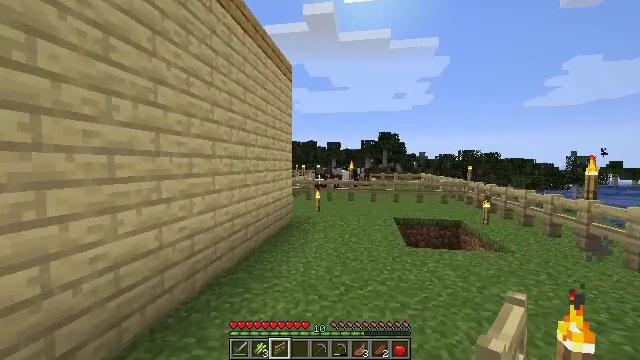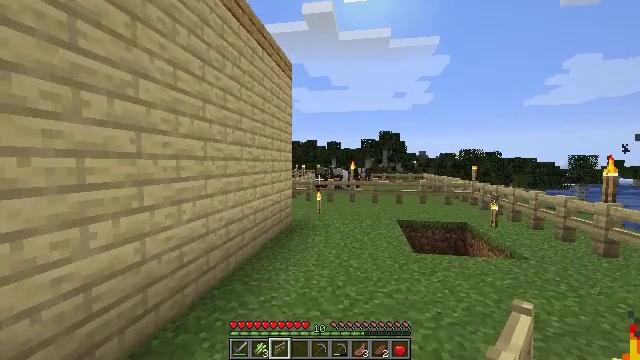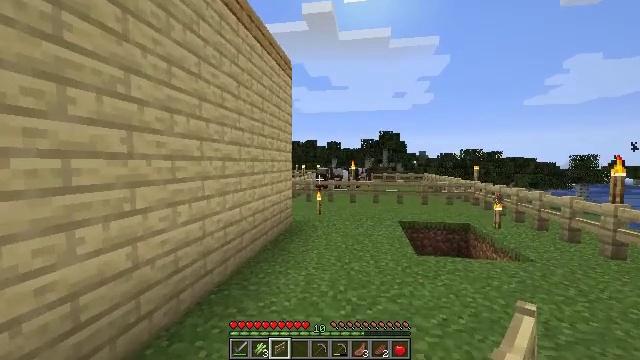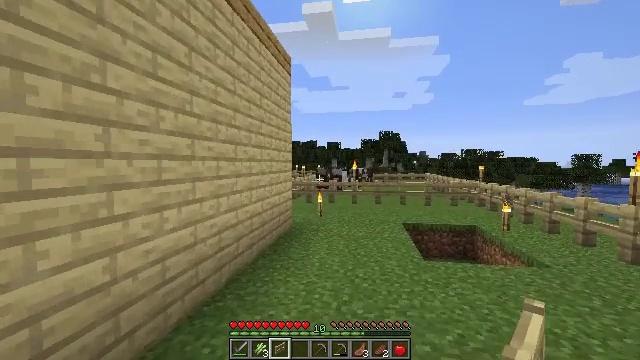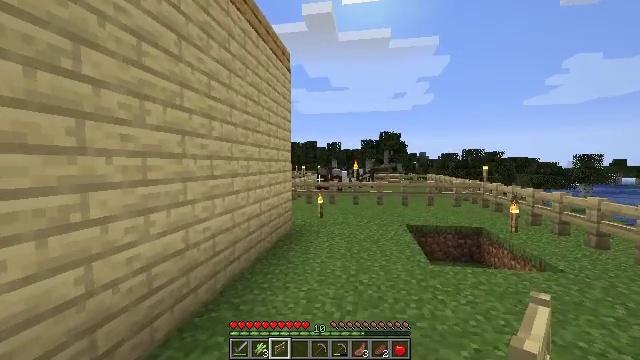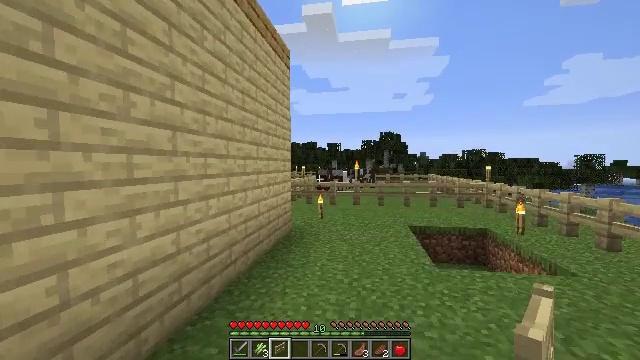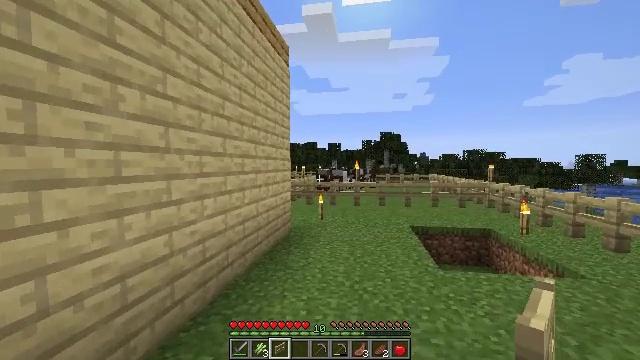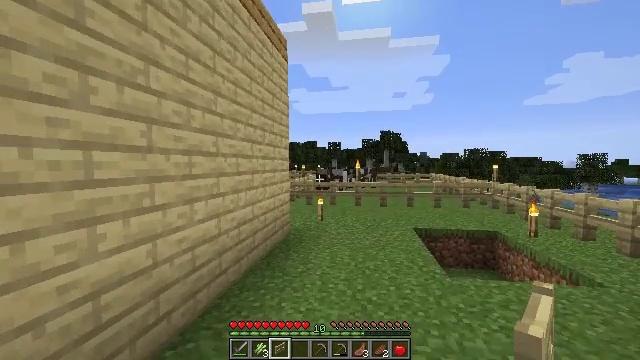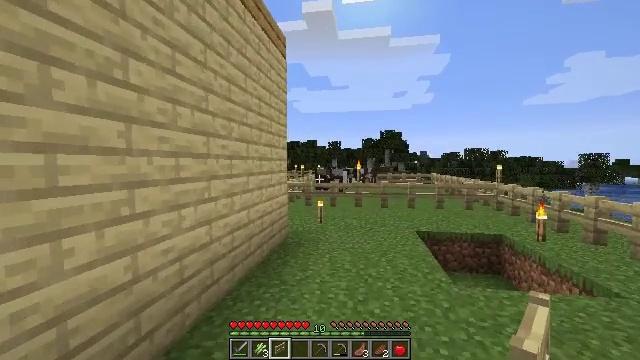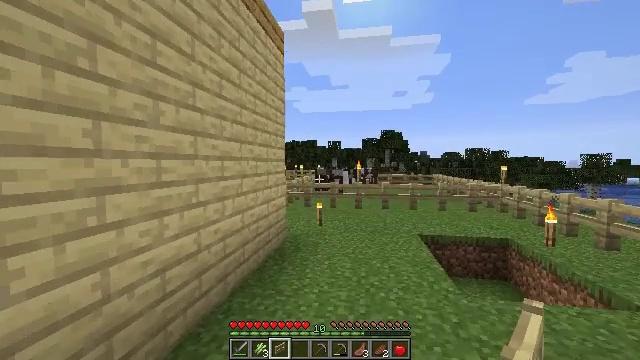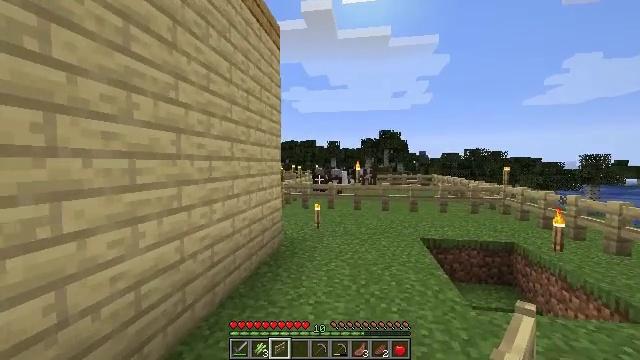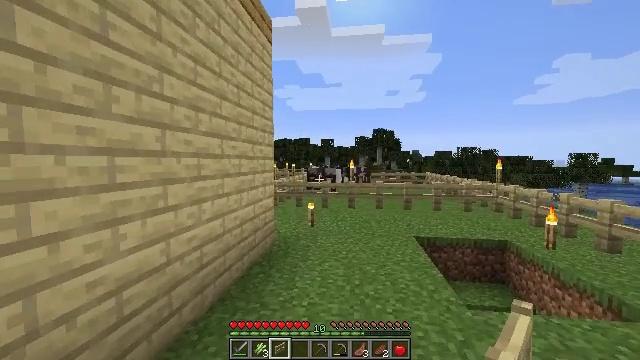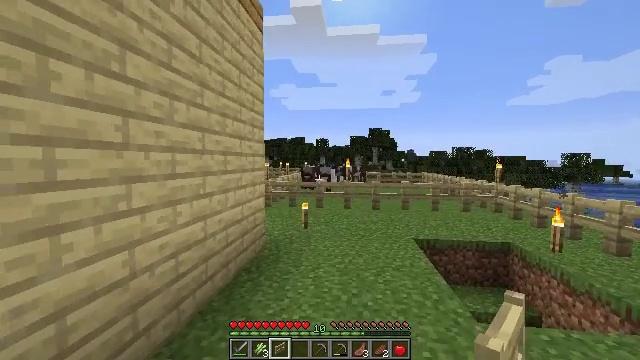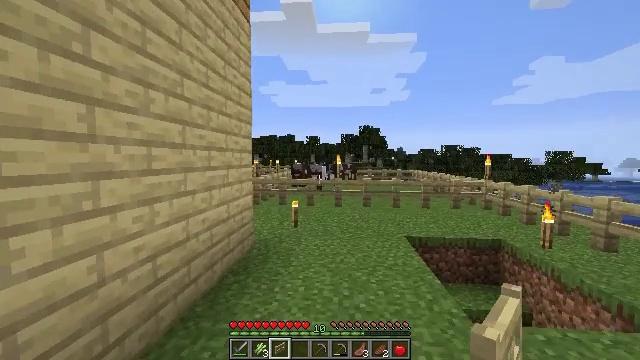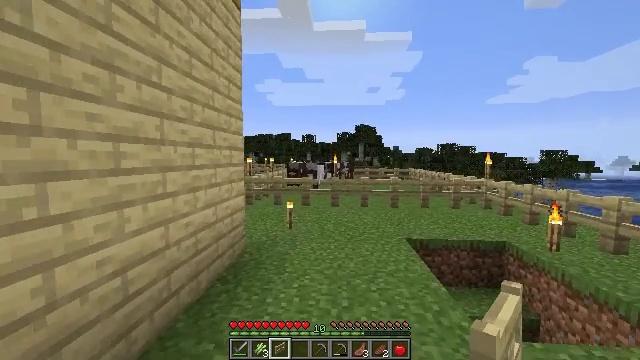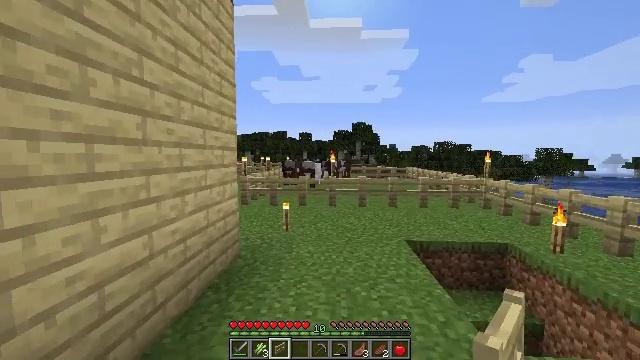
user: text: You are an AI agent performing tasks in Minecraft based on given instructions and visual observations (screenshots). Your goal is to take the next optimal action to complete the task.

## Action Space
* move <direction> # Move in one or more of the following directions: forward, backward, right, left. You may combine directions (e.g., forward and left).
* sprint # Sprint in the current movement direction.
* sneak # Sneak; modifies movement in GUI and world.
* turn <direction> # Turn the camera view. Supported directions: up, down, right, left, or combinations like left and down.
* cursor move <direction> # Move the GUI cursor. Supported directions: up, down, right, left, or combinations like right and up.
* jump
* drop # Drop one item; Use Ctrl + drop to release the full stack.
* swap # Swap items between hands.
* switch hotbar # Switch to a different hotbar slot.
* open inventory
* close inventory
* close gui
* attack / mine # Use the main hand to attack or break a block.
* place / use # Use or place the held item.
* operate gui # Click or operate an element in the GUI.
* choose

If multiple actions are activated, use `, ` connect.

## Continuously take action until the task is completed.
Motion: motion action
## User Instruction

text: Left click to destroy the birch fence.
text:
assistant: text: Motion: move forward
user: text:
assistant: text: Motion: move forward
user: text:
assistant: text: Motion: move forward
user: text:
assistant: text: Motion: move forward
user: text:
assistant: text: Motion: move forward
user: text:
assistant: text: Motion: move forward
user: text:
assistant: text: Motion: move forward
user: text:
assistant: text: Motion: move forward
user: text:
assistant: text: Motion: move forward
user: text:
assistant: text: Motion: move forward
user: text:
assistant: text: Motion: move forward, turn right
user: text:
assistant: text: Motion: move forward, turn right
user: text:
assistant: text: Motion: move forward, turn right
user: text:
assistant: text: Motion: move forward
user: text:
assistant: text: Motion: move forward
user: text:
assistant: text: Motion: move forward
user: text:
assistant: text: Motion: move forward
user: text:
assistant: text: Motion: move forward, turn right
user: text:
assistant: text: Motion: move forward, turn right
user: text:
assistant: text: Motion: move forward, turn right
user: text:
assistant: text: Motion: move forward, turn right
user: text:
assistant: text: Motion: move forward
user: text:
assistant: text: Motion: move forward
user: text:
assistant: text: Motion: move forward
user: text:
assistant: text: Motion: move forward
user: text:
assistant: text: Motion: move forward
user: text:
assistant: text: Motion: move forward
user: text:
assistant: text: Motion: move forward, turn right
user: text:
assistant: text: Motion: move forward, turn right
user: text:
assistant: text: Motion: move forward